Question: I am implementing Trie data structure. When I use the outer class reference, I am getting the below error in Eclipse IDE.
> The method compare(capture#1-of ? super E, capture#1-of ? super E) in
the type Comparator is not applicable for the
arguments (E, E)
'''
public class Trie<E> implements Collection<E> {
private Comparator<? super E> comparator;
private class Entry<E> {
private Entry<E> parent;
private Set<Entry<E>> children;
private E data;
Entry(Entry<E> parent, E data){
this.parent = parent;
this.data = data;
parent.addChild(this);
}
boolean addChild(Entry<E> child){
if (children == null)
children = new TreeSet<Entry<E>>(
new Comparator<Entry<E>>() {
public int compare(Entry<E> o1, Entry<E> o2) {
return Trie.this.comparator.compare(o1.data, o2.data);
};
}
);
return children.add(child);
}
boolean removeChild(Entry<E> child){
boolean result = false;
if (children != null && children.contains(child)) {
result = children.remove(child);
if (children.size() == 0)
children = null;
}
return result;
}
}
}
'''
How to resolve?

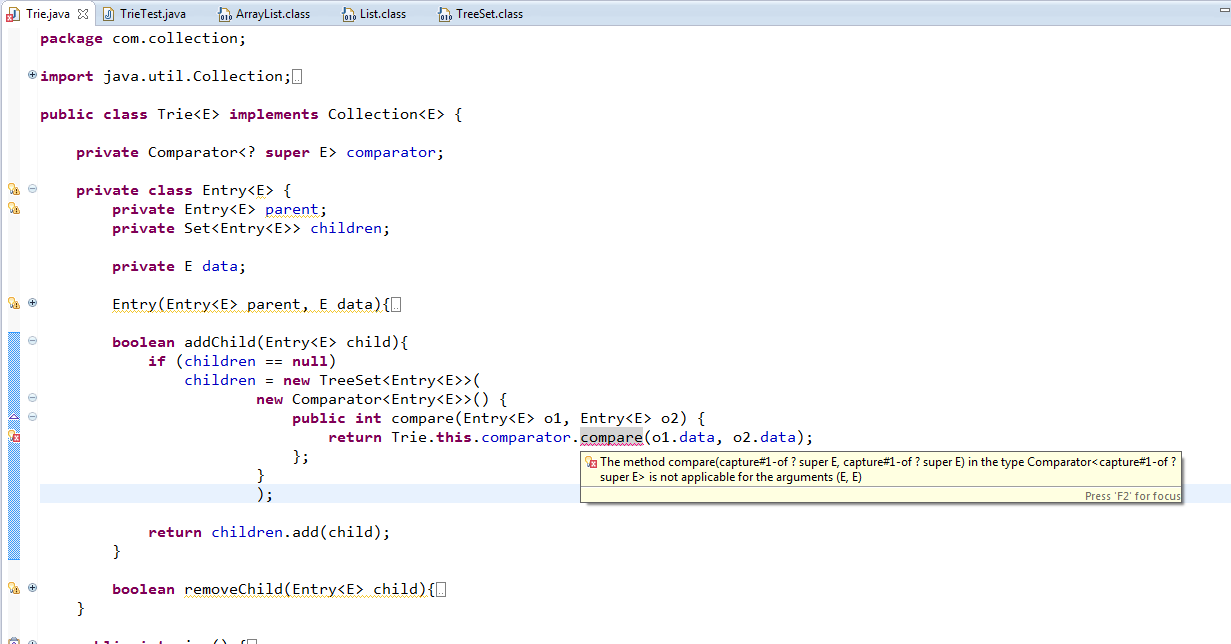
Answer: You omitted one crucial warning in your post: 'The type parameter E is hiding the type E' on the line 'private class Entry<E>'.
There is no relation between the type parameter 'E' in inner class 'Entry' and the one in outer class 'Trie'. You can change 'E' to 'F' in 'Entry' and you will get exactly the same error.
However if you '<E>' in the class declaration 'Entry' it will work because the inner class has access to the type parameter of the outer class (initially I forgot that)
What you need to do is this: 'Entry<E>''Entry'.
'''
public class Trie<E> implements Collection<E> {
private Comparator<? super E> comparator;
private class Entry {
private Entry parent;
private Set<Entry> children;
private E data;
Entry(Entry parent, E data) {
this.parent = parent;
this.data = data;
parent.addChild(this);
}
boolean addChild(Entry child) {
if (children == null)
children = new TreeSet<Entry>(new Comparator<Entry>() {
public int compare(Entry o1, Entry o2) {
return Trie.this.comparator.compare(o1.data, o2.data);
};
});
return children.add(child);
}
boolean removeChild(Entry child) {
boolean result = false;
if (children != null && children.contains(child)) {
result = children.remove(child);
if (children.size() == 0)
children = null;
}
return result;
}
}
}
'''
That will make your problem go away.